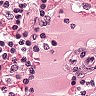
Metastatic tissue present: no